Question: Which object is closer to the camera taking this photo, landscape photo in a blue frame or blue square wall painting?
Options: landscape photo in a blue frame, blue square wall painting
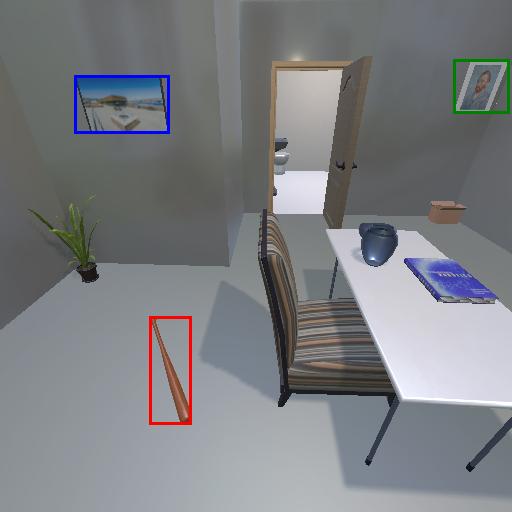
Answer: landscape photo in a blue frame